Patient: sex M, age 64
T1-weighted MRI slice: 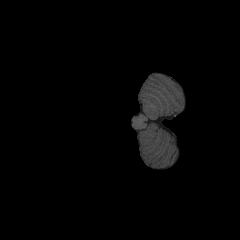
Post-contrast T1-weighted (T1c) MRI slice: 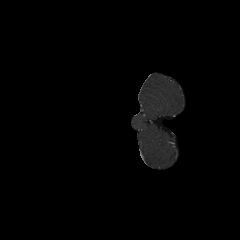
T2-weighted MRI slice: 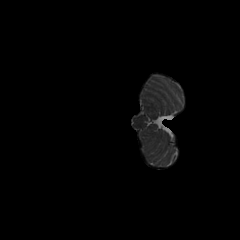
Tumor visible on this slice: no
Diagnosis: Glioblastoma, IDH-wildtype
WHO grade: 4